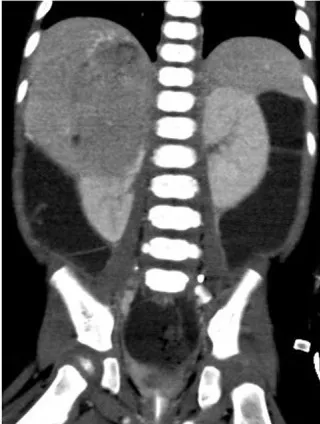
Abdominal computed tomography of case 2. (A) A huge right suprarenal mass lesion causing mass effect to adjacent liver and kidney.
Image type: radiology (ct)